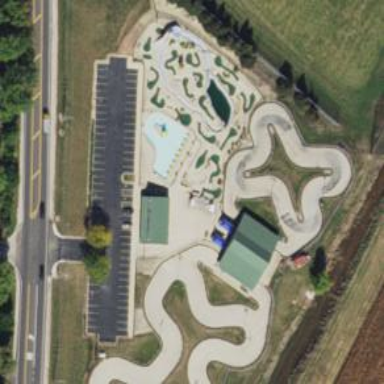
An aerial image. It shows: Miniature golf leisure land.